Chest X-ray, AP view. Patient: 57 years old, sex F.
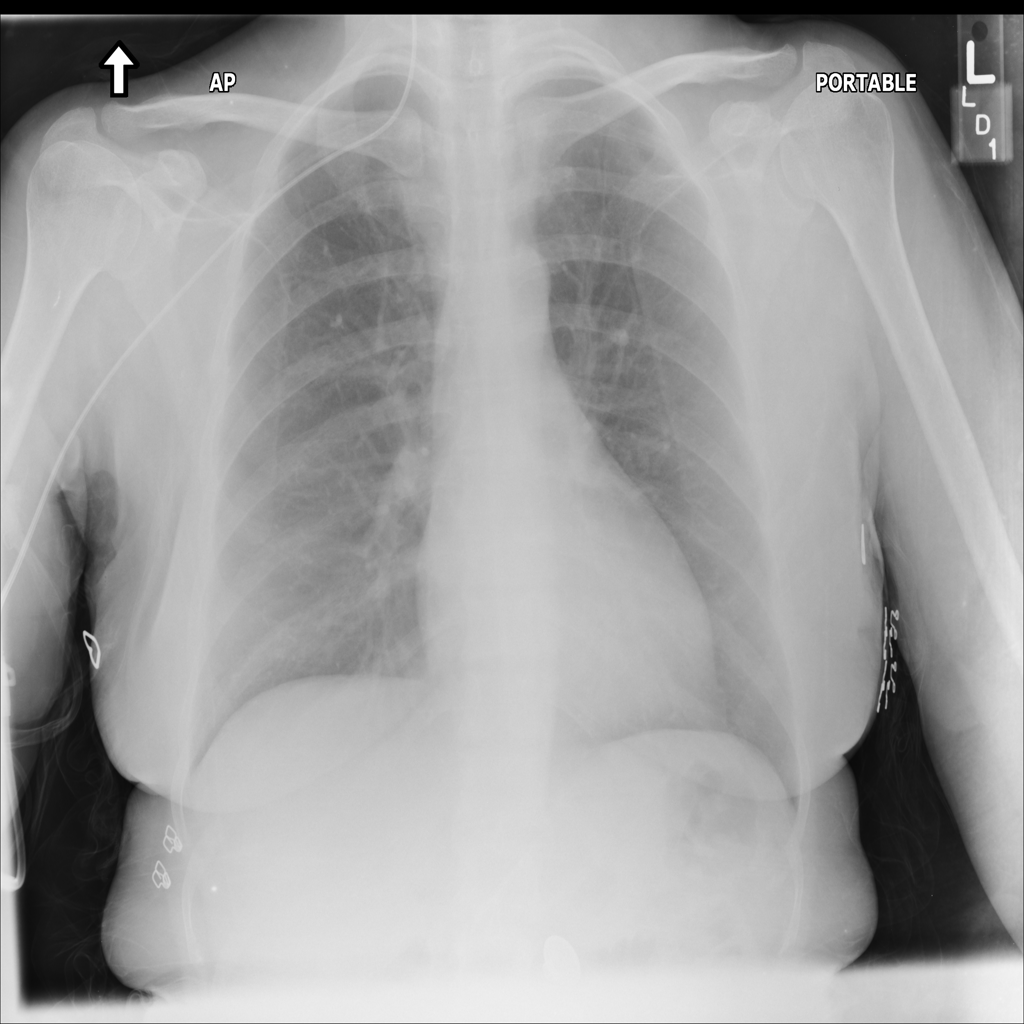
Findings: No Finding